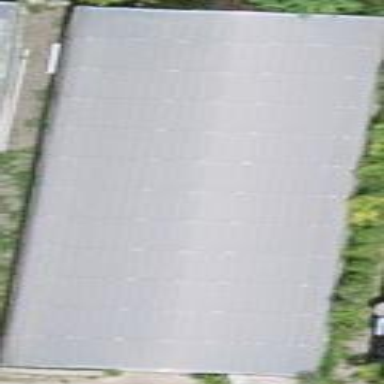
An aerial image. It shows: Greenhouse used for horticulture.